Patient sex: M
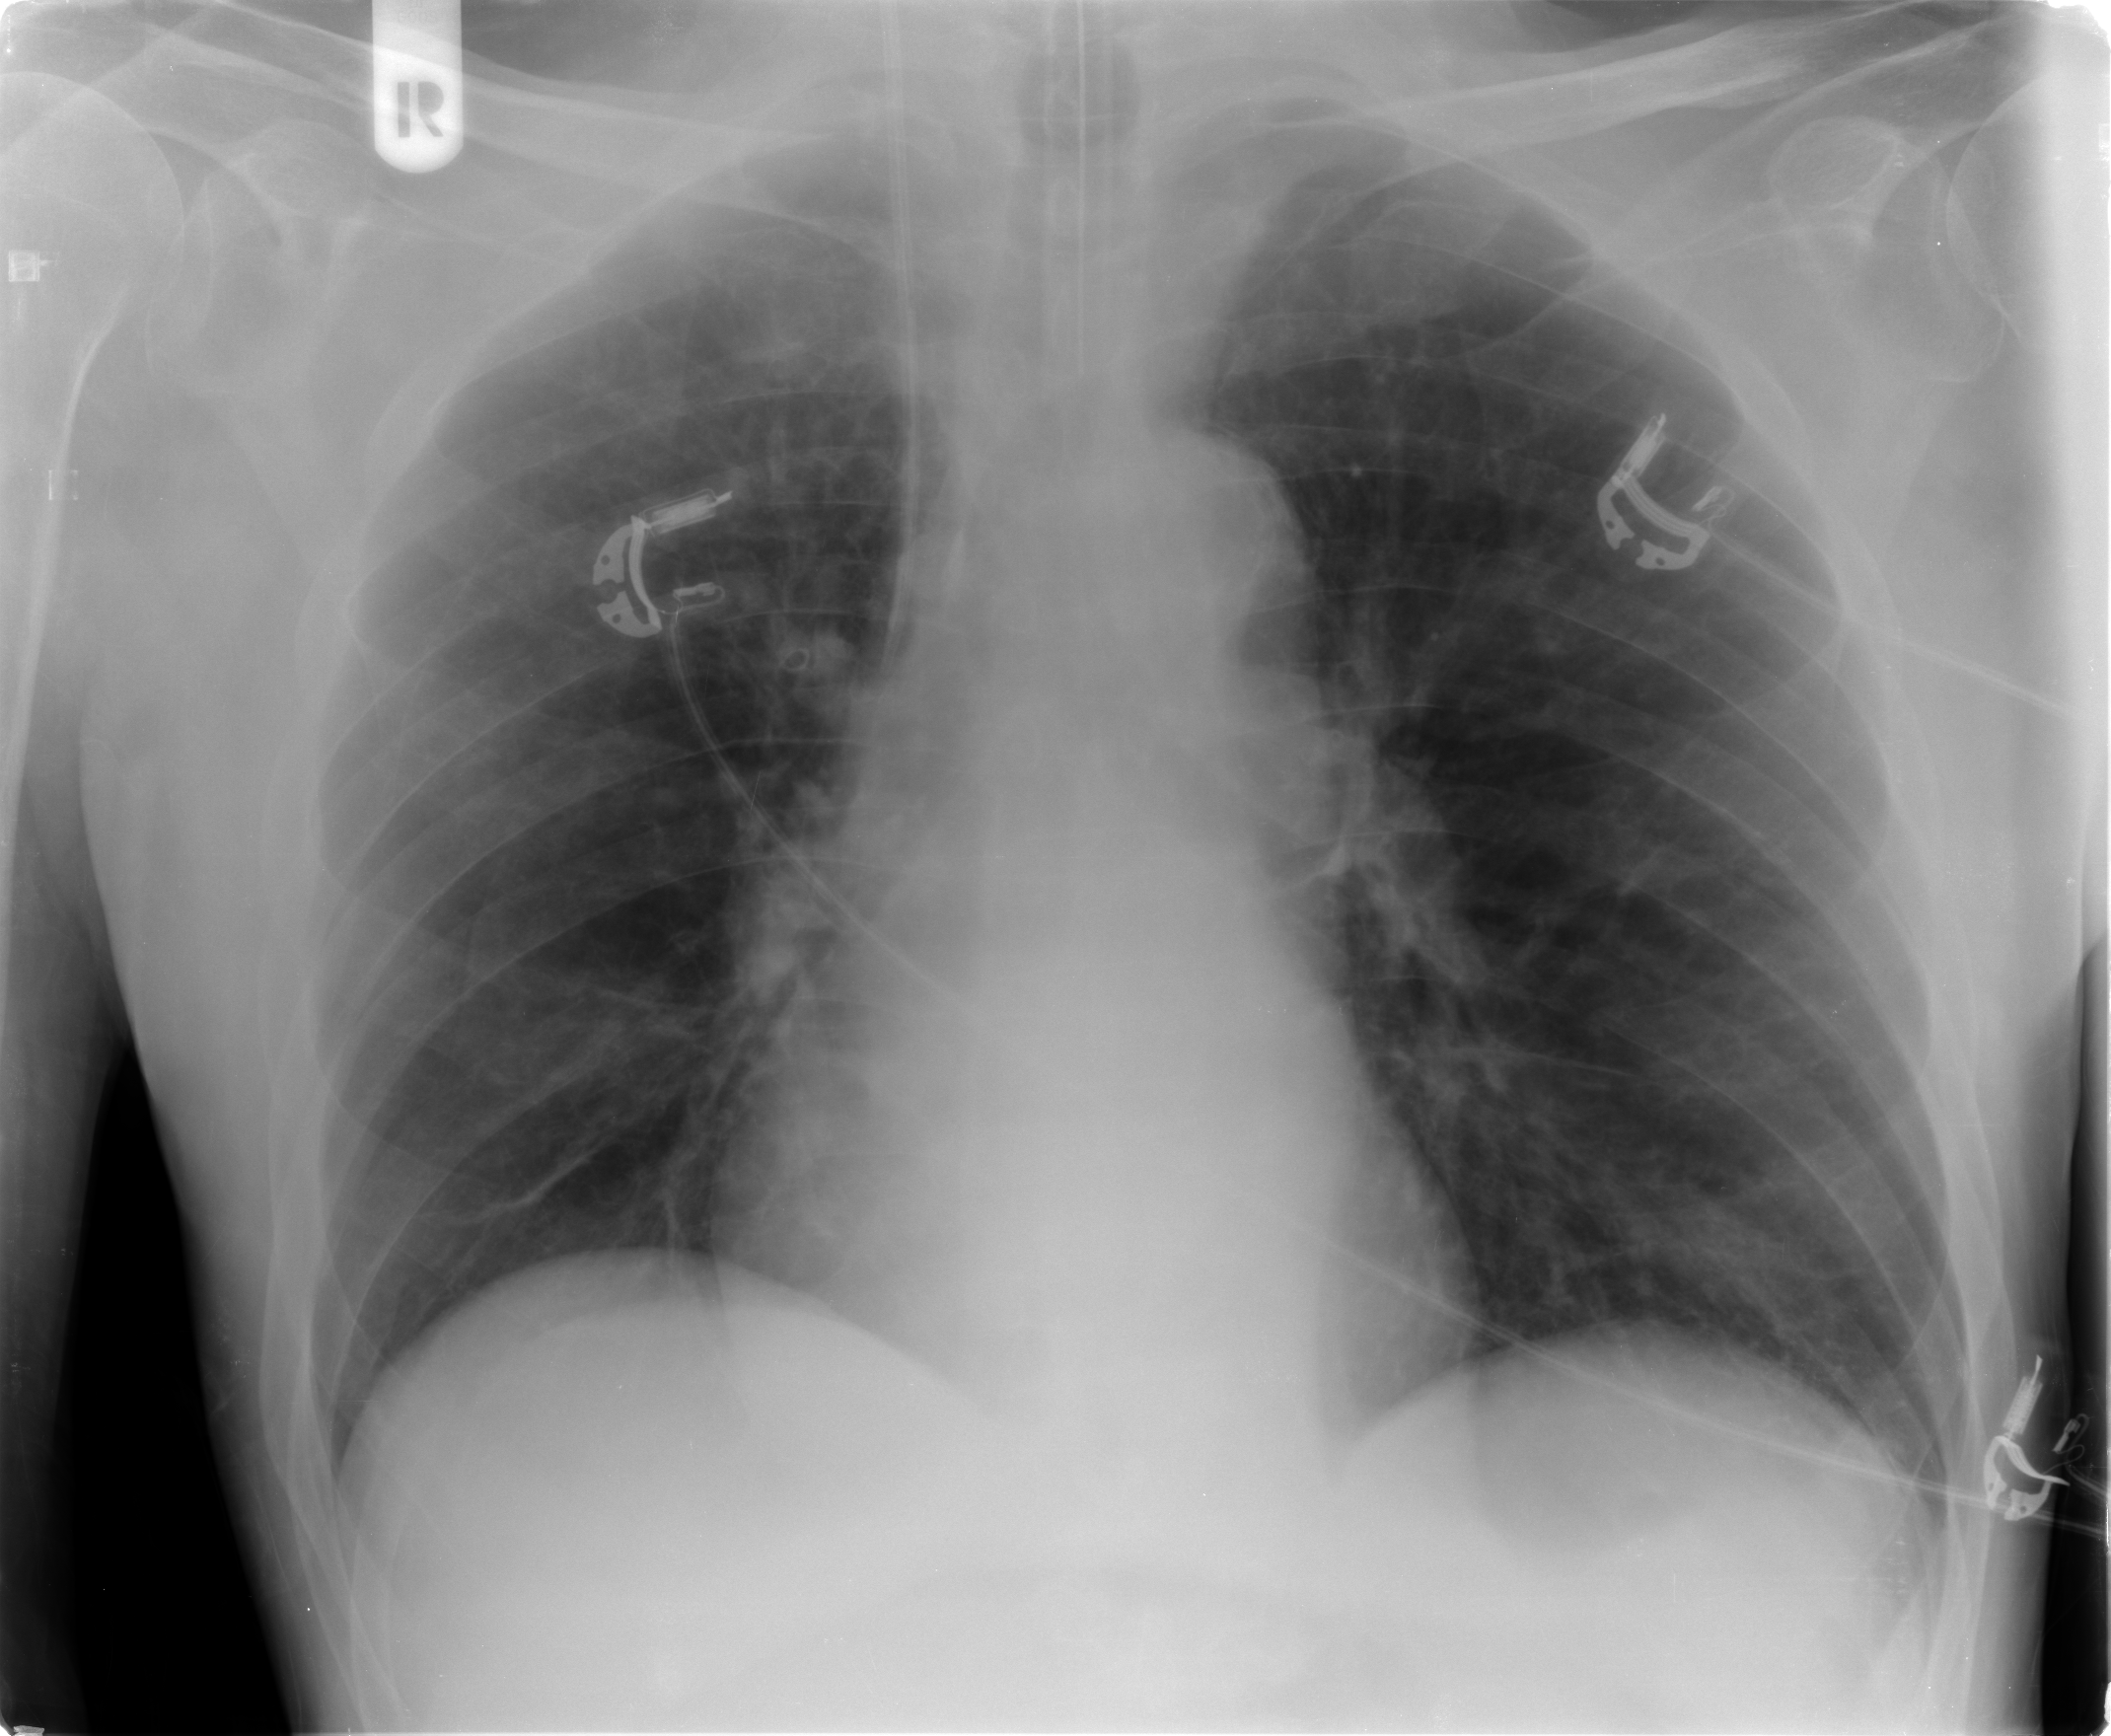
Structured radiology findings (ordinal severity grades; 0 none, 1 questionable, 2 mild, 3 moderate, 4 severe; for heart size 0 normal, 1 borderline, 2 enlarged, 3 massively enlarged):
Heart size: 0
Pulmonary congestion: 0
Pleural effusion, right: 0
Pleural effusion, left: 0
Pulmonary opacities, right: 2
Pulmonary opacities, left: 0
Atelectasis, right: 2
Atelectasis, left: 2